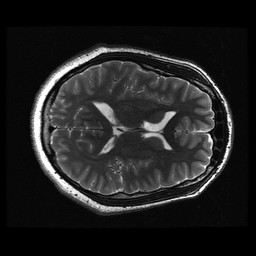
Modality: T2w
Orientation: axial
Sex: male
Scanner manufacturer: ge
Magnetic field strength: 3 T
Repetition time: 5 s
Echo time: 0.103 s